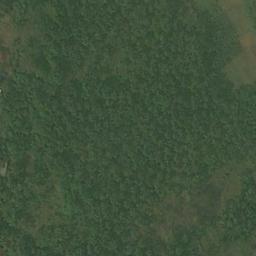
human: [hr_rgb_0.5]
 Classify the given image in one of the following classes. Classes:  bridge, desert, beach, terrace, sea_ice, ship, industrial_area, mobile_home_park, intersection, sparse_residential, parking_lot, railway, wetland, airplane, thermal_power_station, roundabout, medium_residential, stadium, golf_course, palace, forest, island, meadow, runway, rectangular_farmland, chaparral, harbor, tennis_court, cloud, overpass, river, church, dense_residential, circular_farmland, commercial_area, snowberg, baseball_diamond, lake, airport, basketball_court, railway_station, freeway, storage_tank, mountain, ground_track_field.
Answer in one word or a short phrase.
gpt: forest